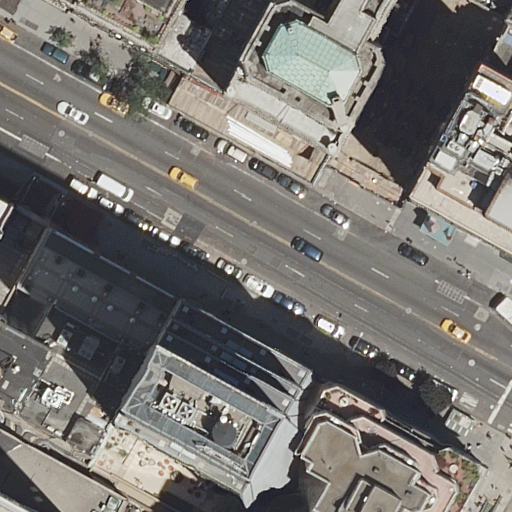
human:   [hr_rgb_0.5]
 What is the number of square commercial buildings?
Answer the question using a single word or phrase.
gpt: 0

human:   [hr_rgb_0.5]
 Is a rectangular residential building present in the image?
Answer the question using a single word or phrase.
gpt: yes

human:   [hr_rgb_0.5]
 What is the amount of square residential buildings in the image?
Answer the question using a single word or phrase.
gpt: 0

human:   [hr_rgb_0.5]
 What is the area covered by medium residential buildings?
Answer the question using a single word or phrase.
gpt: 461m2

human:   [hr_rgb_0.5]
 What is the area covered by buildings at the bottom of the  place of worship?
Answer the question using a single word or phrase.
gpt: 3638m2

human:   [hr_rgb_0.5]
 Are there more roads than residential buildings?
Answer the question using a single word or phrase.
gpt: no

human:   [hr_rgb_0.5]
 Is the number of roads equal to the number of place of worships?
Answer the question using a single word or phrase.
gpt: yes

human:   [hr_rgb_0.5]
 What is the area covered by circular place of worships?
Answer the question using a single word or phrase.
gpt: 0m2

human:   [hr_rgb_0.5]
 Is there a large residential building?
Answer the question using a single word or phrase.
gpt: yes

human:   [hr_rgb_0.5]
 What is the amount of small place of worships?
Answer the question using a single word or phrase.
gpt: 0

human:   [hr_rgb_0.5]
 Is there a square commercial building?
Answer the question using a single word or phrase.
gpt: no

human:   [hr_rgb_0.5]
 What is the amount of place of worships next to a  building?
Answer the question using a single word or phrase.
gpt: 1

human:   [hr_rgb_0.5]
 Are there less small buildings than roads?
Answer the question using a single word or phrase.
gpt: no

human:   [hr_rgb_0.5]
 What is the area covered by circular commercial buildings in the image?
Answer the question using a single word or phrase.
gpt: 0m2

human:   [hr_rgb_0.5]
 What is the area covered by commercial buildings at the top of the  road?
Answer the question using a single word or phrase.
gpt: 0m2

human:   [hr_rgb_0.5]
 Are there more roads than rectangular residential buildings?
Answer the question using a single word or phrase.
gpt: no

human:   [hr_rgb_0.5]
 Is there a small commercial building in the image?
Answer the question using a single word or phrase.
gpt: no

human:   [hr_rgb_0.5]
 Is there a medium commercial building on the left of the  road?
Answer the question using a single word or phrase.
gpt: no

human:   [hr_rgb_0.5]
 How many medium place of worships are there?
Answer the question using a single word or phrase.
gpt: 0

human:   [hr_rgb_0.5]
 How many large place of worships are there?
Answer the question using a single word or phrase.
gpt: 1

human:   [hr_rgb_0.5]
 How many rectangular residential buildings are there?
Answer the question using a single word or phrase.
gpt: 3

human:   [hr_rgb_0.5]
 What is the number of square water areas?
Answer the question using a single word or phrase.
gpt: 0

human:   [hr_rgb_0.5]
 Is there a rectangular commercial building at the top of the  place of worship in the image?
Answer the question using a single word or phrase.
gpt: no

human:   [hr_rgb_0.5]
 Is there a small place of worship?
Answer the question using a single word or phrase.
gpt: no

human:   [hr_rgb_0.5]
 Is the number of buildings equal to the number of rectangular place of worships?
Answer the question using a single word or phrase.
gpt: no

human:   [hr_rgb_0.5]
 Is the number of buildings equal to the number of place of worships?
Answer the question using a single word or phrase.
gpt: no

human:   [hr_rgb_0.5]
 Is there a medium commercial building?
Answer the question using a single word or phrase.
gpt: no

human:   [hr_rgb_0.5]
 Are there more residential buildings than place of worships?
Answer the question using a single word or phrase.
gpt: yes

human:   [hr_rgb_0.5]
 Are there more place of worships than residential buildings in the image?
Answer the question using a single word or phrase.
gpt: no

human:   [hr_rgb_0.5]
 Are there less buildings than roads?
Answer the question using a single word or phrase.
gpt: no

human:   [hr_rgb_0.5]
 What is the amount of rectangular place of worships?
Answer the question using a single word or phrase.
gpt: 0

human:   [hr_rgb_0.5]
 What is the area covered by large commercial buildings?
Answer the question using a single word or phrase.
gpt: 0m2

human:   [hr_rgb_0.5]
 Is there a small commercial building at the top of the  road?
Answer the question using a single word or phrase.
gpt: no

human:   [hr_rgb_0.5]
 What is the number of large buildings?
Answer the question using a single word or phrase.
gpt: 6

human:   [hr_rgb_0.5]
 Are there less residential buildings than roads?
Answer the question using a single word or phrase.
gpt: no

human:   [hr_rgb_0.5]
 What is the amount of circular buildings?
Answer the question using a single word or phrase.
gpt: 0